Question: So I have a div that i want to position at the bottom of my page, with the body of the div completely hidden below the user's viewport, except the entirety of a header which is fixed to the bottom of the page.
Contraints:
1. The height of the entire div is dynamic, as there can be any number of items in there
2. The header of the div is contained entirely within the div, syntax-wise
Ideally I'd like to do this completely with CSS, but if a little bit of JavaScript is needed, that's fine too.
Any ideas on how this can be done? 'position: fixed' and 'bottom: (height of header - height of div)' doesn't work because the height of the div changes when you resize the viewport.

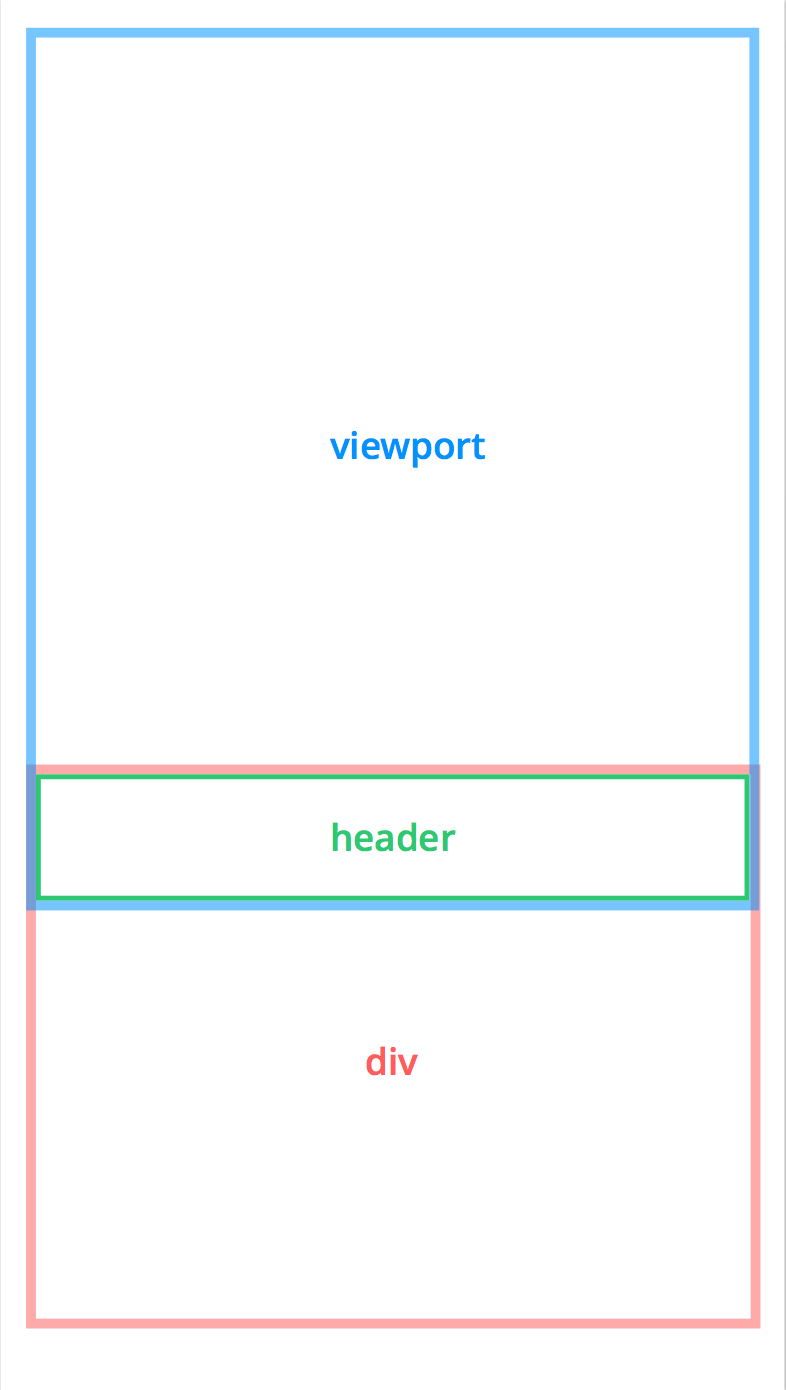
Answer: Figured it out. Here's my solution. The key is to have a wrapper that is the same height as the header that you want sticking out, and apply position fixed and bottom 0 to that parent wrapper.
html
'''
<html>
<body>
<div class="wrapper">
<div class="wrapper-top">
</div>
<div class="wrapper-bottom">
This can be variable height
<div>
</div>
</body>
</html>
'''
css
'''
.wrapper {
height: 50px;
position: fixed;
bottom: 0;
width: 100%;
}
.wrapper-top {
height: 50px;
width: 100%;
}
'''